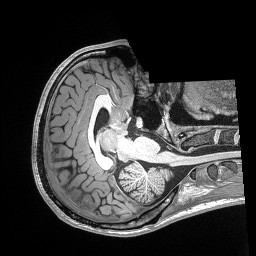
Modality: T1w
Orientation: axial